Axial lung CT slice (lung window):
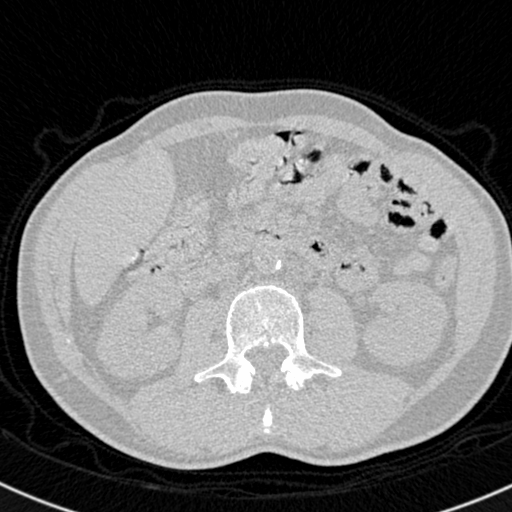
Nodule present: no